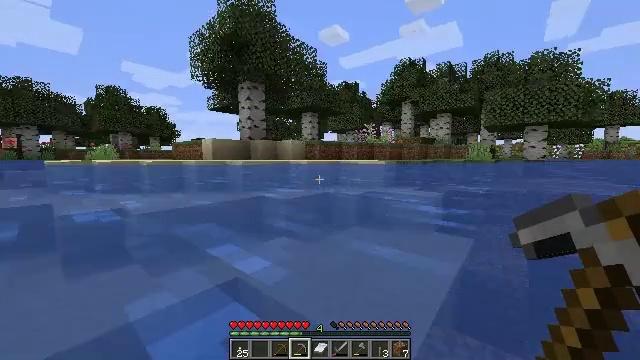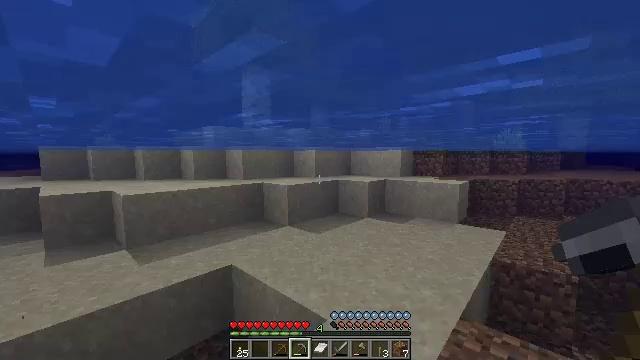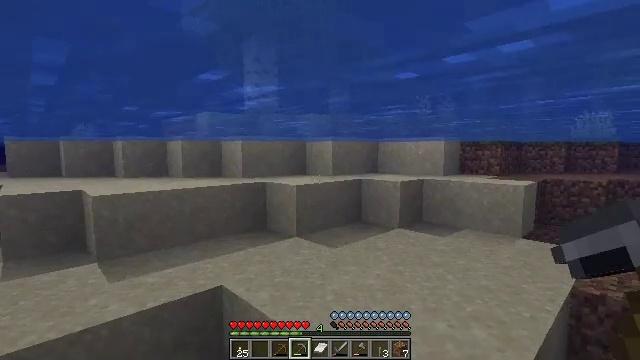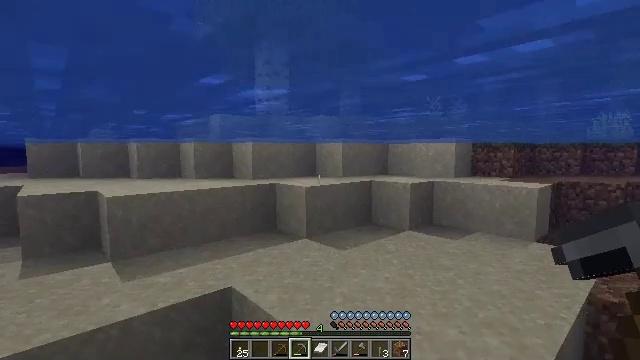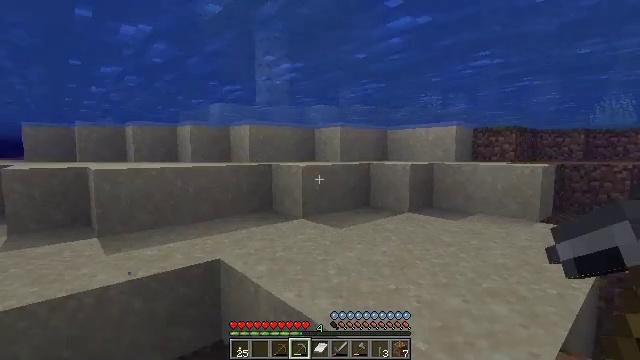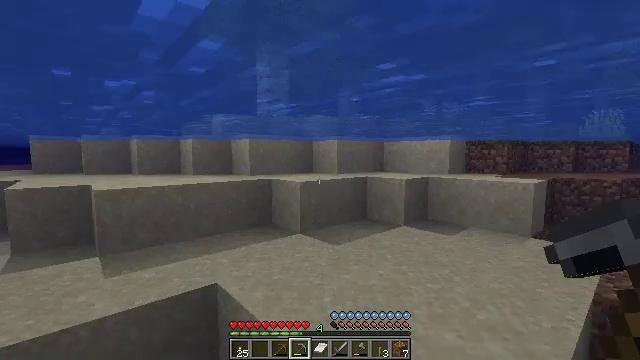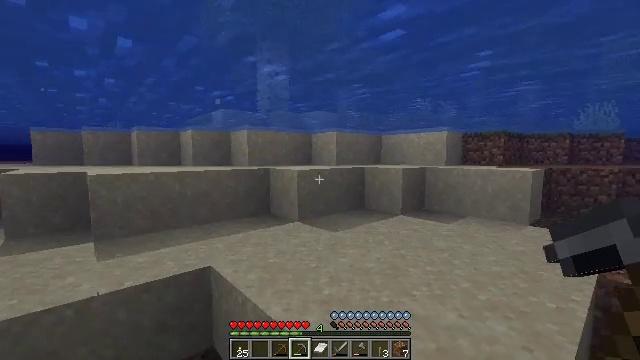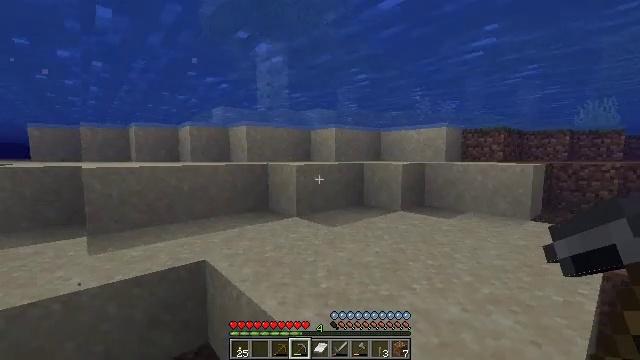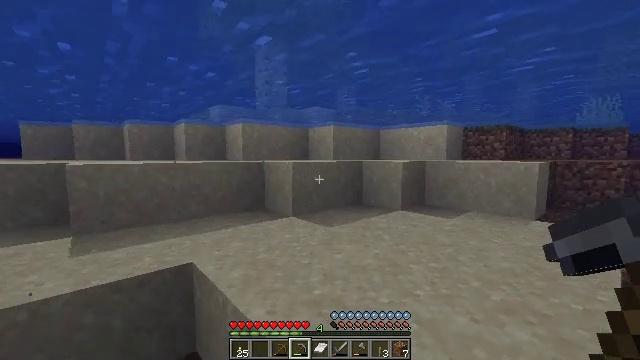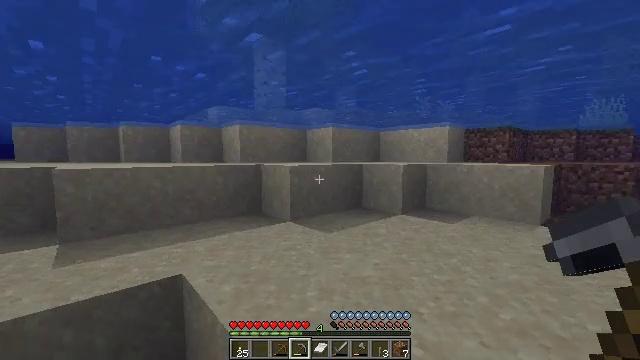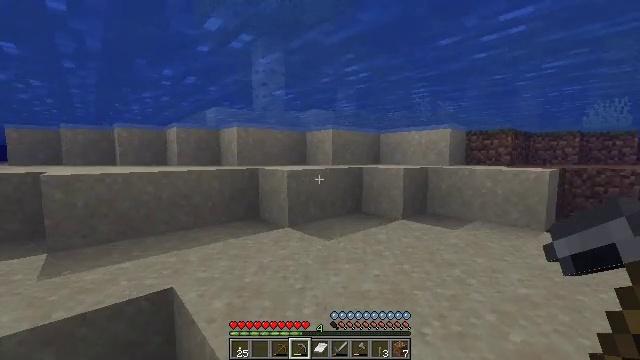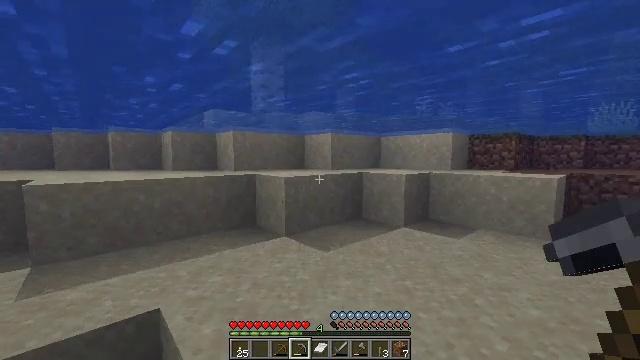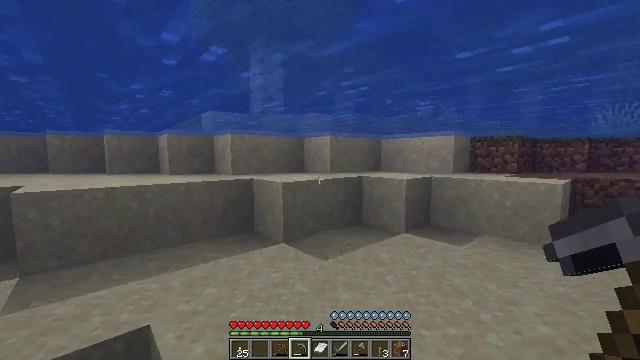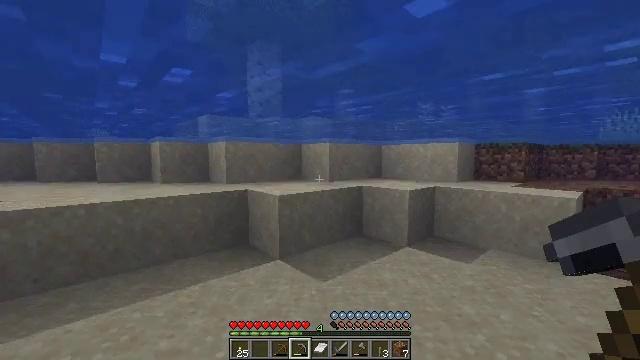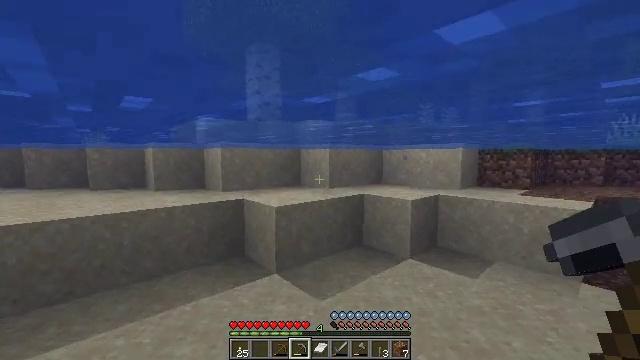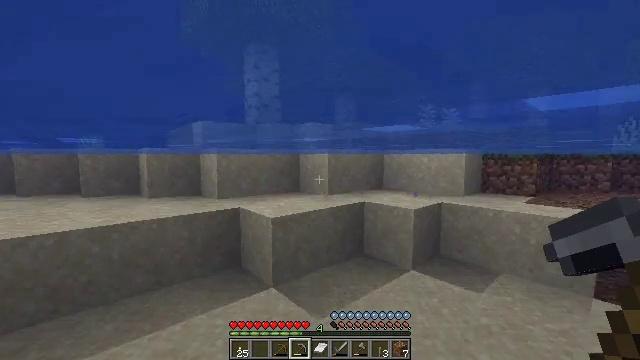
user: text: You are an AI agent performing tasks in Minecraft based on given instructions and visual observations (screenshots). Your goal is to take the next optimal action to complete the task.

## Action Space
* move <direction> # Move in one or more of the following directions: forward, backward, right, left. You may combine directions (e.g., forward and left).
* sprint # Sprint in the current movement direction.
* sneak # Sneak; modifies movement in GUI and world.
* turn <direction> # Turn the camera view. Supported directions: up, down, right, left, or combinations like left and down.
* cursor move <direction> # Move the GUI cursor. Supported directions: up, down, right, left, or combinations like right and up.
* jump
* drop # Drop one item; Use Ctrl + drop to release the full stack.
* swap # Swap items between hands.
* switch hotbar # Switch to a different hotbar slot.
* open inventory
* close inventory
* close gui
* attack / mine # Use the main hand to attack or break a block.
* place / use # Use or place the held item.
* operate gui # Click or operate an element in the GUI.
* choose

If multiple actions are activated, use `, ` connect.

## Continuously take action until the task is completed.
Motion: motion action
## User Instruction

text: Mine the sugar cane near rivers.
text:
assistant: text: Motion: move forward, sprint, turn left, jump
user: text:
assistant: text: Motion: move forward, sprint, turn left, jump
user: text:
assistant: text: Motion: move forward, sprint, turn left, jump
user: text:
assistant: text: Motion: move forward, sprint, jump
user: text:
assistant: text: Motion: move forward, sprint, jump
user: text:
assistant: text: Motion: move forward, sprint, jump
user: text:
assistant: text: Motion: move forward, sprint, jump
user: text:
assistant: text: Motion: move forward, sprint, jump
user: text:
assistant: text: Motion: move forward, sprint, jump
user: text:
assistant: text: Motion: move forward, sprint, jump
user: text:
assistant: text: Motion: move forward, sprint, jump
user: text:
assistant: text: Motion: move forward, sprint, jump
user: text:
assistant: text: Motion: move forward, sprint, jump
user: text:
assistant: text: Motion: move forward, sprint, jump
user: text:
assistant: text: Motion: move forward, sprint, jump
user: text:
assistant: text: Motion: move forward, sprint, jump
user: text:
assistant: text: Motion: move forward, sprint, jump
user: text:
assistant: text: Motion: move forward, sprint, jump
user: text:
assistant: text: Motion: move forward, sprint, jump
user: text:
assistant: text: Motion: move forward, sprint, jump
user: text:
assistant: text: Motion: move forward, sprint, jump
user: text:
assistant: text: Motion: move forward, sprint, jump
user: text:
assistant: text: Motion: move forward, sprint, jump
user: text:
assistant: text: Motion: move forward, sprint, jump
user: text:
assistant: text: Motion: move forward, sprint, jump
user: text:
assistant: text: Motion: move forward, sprint, jump
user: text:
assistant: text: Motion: move forward, sprint, jump
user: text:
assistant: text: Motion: move forward, sprint, jump
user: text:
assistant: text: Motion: move forward, sprint, jump
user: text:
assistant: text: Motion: move forward, sprint, jump